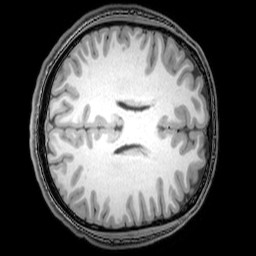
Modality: T1w
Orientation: axial
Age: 21
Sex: male
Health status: healthy
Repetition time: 0.081 s
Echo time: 0.037 s